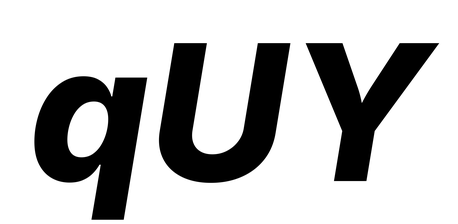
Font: Inter-Italic_ExtraBold_Italic